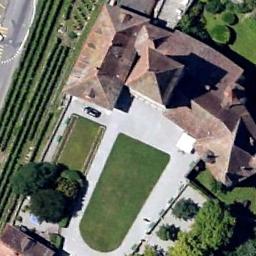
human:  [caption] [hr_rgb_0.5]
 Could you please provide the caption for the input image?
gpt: The brown palace has a lawn in front of the it .

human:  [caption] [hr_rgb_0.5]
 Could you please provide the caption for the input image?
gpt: The palace is on the grass next to some trees .

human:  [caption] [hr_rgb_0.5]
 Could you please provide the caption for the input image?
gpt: Many trees of different sizes are beside the palace .

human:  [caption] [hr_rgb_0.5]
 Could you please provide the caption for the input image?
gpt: One side of the palace is the road and the other side is lush woods .

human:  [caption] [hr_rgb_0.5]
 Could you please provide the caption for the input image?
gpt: There are some green trees and lawns beside the brown palace .